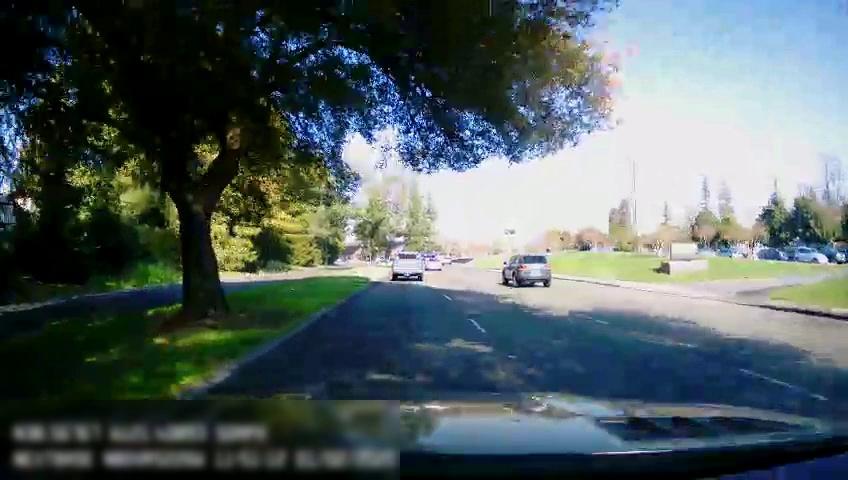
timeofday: Day
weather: Sunny
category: Drivable Space
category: Drivable Space
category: Vehicles | Truck
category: Vehicles | Car
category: Vehicles | Car
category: Pedestrians
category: Lanes | Current Lane
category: Lanes | Alternate Lane